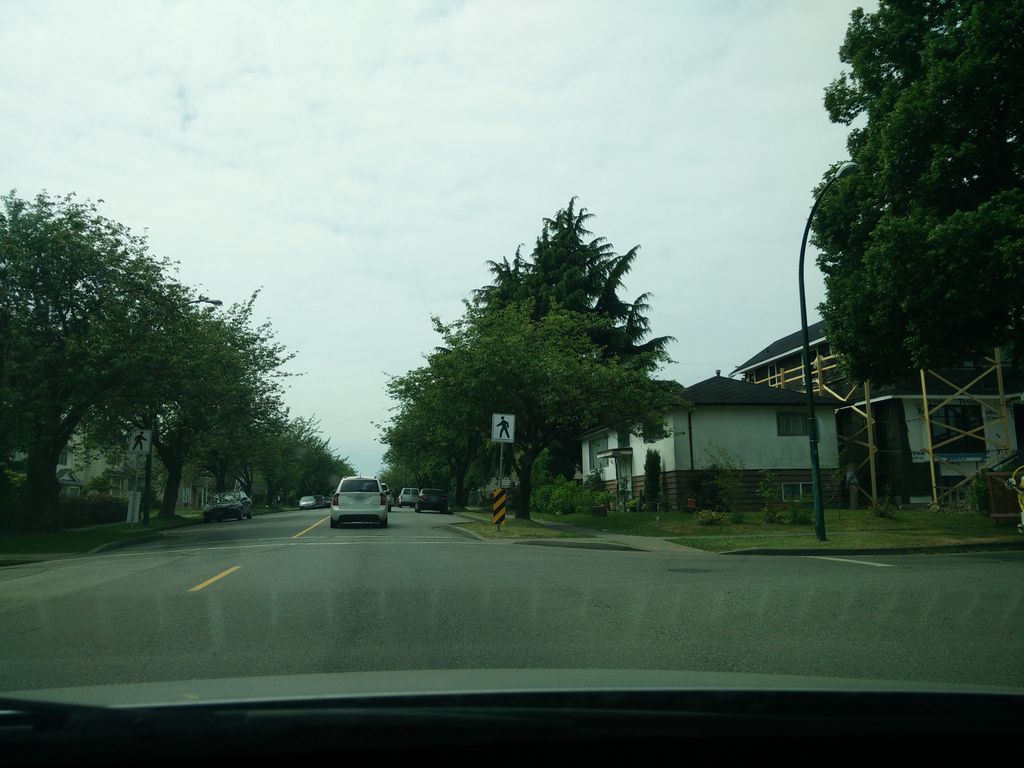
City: vancouver